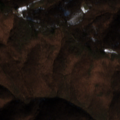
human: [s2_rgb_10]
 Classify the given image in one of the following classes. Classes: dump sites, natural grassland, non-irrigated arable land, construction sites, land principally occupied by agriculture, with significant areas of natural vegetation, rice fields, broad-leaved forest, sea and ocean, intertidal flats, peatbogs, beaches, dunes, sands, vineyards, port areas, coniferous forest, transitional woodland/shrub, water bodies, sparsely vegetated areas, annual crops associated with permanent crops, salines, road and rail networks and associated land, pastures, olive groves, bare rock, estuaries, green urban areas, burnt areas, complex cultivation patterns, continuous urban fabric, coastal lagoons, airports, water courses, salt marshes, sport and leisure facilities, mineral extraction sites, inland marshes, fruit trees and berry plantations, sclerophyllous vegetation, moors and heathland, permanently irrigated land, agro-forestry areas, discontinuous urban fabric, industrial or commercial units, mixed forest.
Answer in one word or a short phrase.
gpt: broad-leaved forest